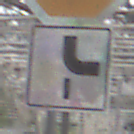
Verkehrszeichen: VerlaufVorfahrtsstrasse10
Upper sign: Stop
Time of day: Midday
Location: Roofed (Special)
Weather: Overcast
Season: NotSpecified
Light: Natural